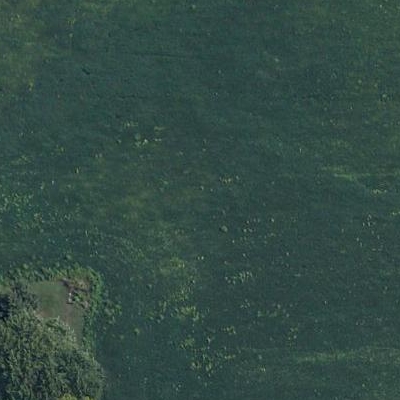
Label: Grass